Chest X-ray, PA view. Patient: 29 years old, sex F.
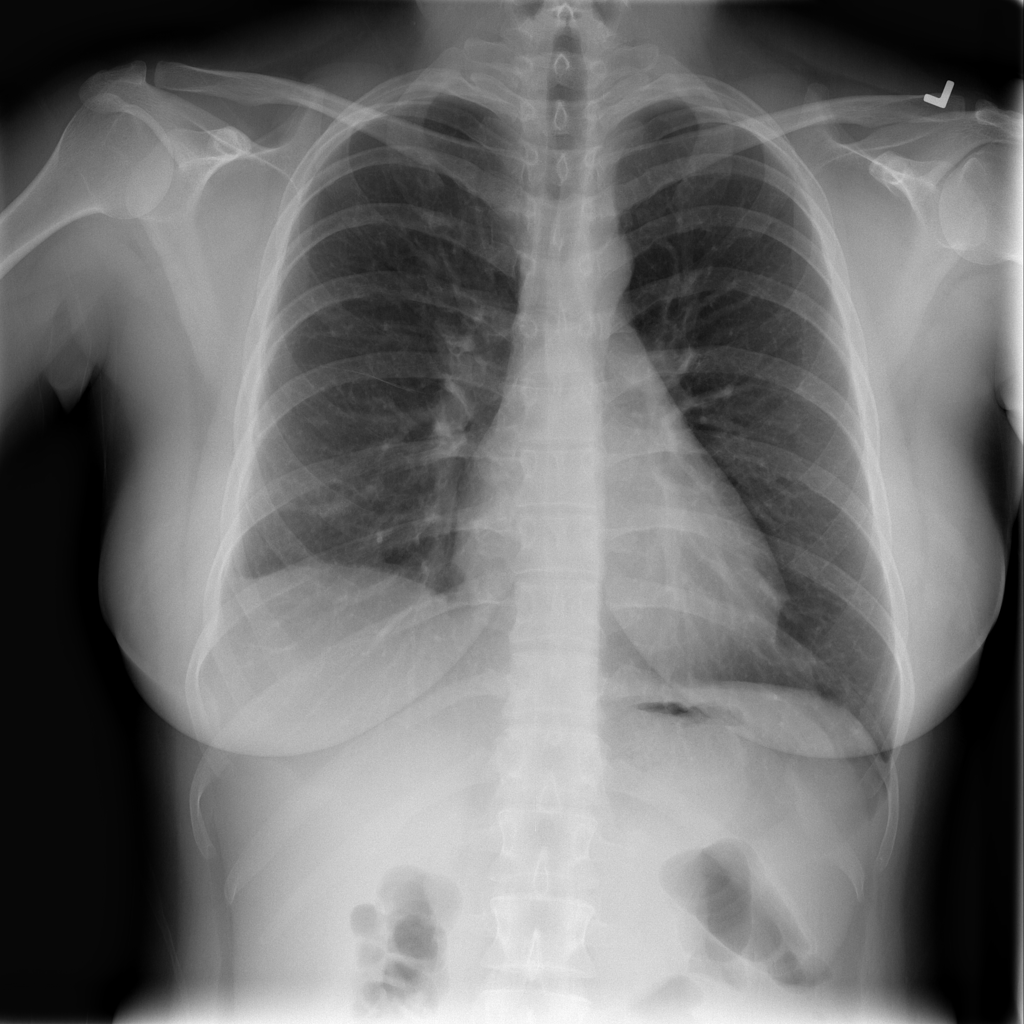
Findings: No Finding